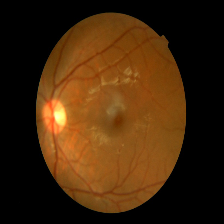
Diabetic retinopathy grade: Mild